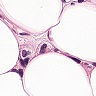
Metastatic tissue present: yes